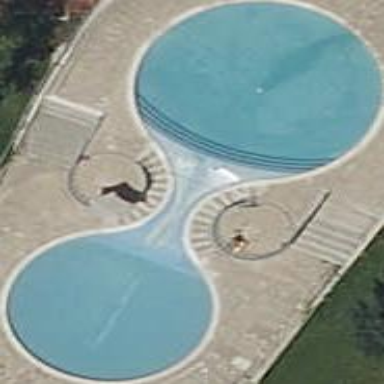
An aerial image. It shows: Swimming pool located in leisure land.